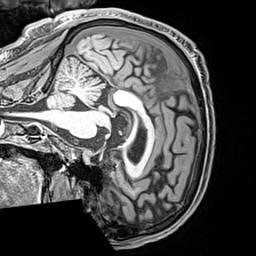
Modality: T1w
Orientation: sagittal
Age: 52
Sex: male
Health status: healthy
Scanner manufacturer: siemens
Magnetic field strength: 3 T
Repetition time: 2.4 s
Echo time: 0.00217 s